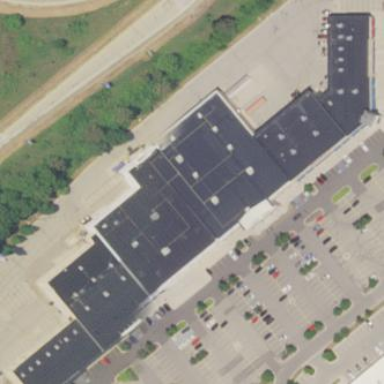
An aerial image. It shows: Retail building.